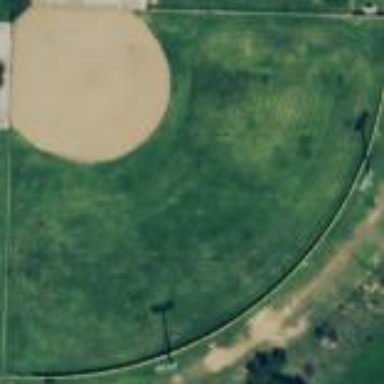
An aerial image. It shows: Chain link fence surrounding softball pitch on leisure land.